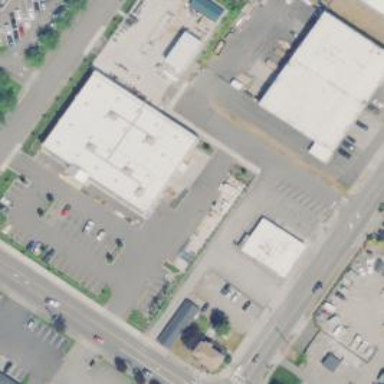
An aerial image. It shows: Country store in retail building.